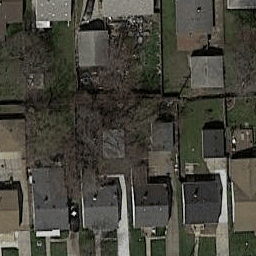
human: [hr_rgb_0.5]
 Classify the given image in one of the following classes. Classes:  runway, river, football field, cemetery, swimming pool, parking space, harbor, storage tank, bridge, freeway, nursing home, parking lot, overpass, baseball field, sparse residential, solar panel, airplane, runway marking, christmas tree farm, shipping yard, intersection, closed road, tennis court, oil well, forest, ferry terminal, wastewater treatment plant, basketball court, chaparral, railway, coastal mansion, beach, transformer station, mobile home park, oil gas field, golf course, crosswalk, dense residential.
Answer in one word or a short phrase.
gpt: dense residential